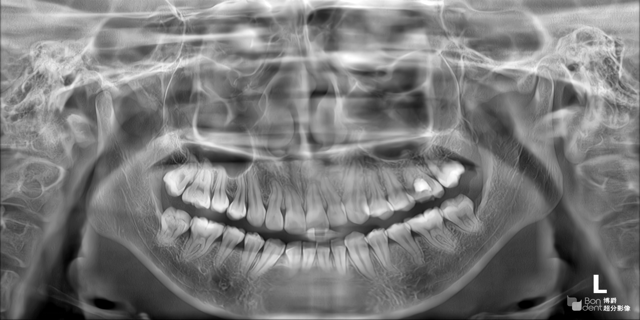
adult